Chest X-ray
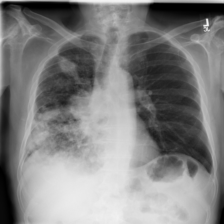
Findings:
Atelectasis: negative
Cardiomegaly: negative
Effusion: negative
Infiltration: negative
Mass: negative
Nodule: negative
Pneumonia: negative
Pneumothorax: negative
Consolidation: negative
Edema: negative
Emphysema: negative
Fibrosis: negative
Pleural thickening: negative
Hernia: negative